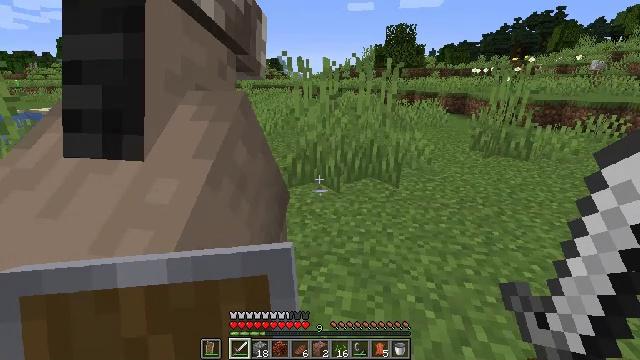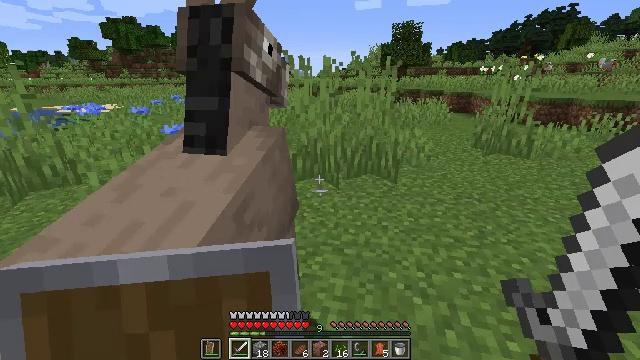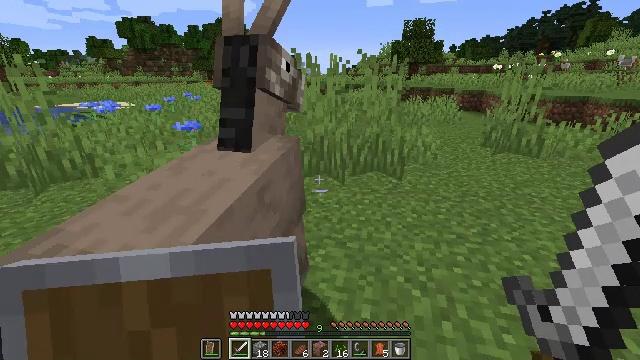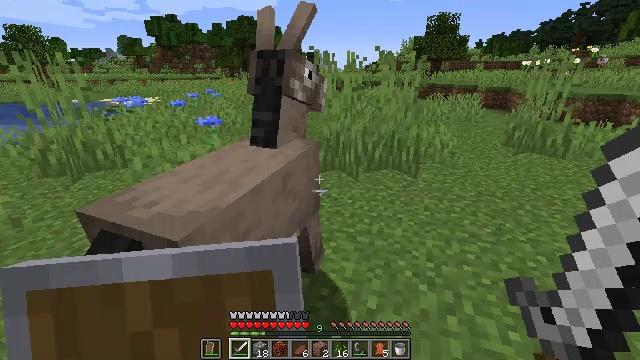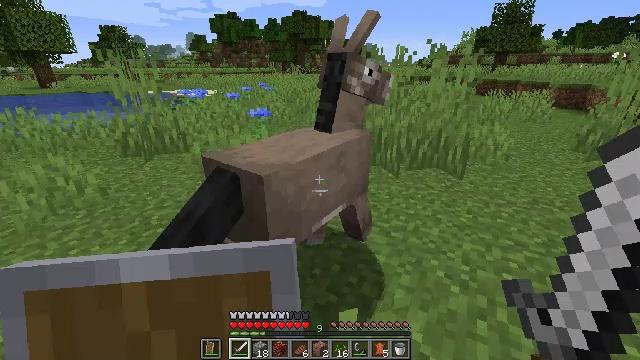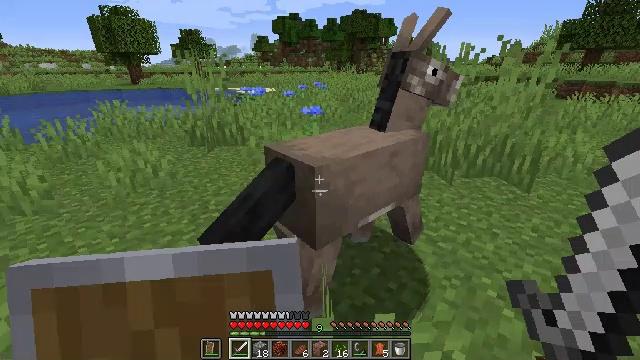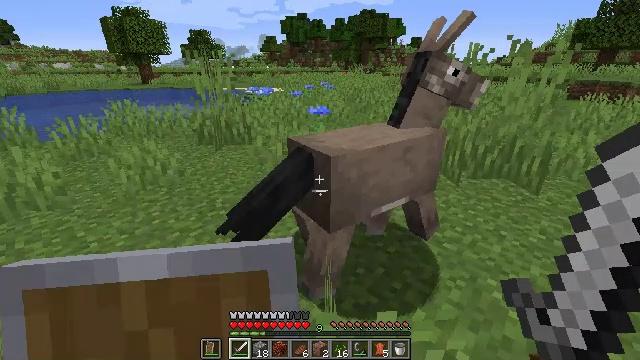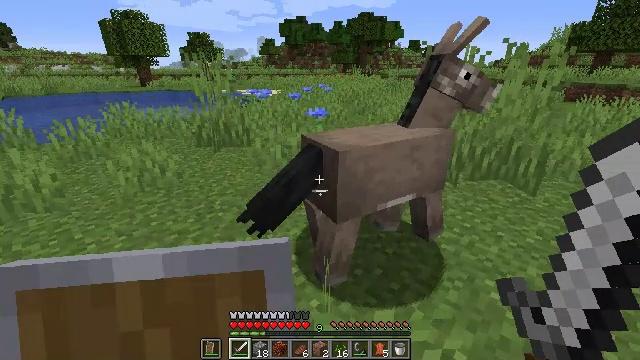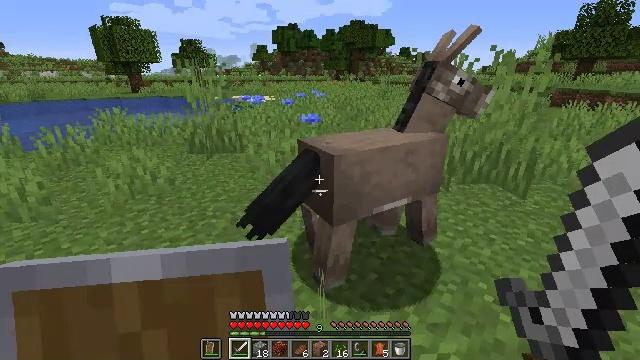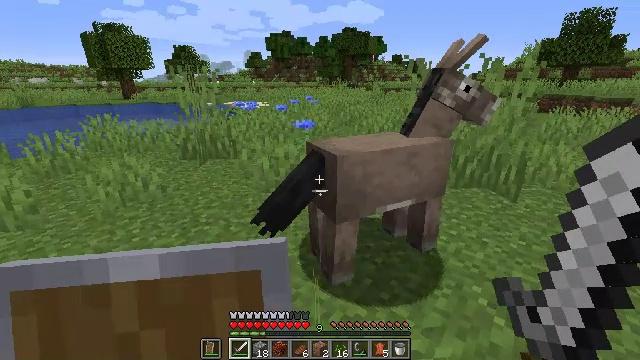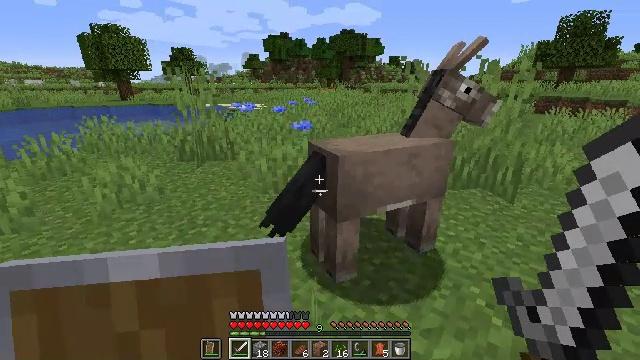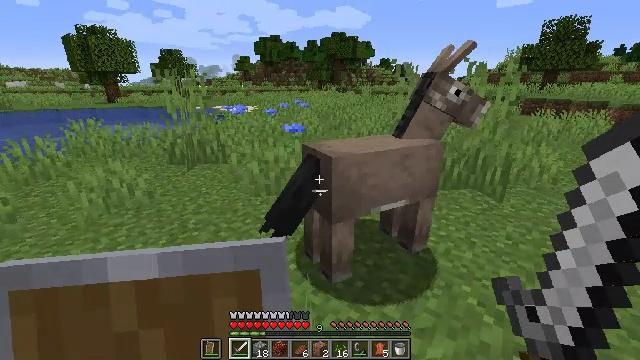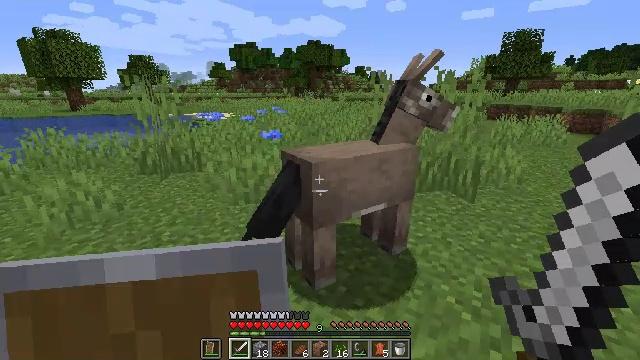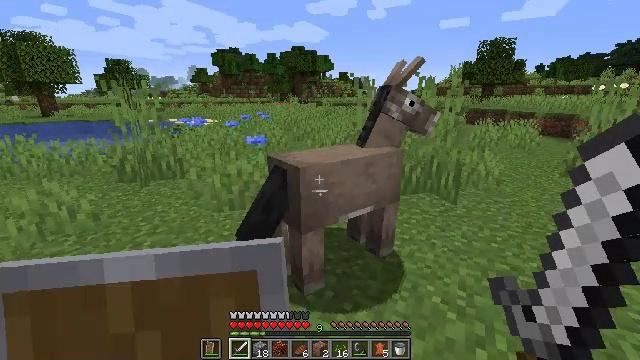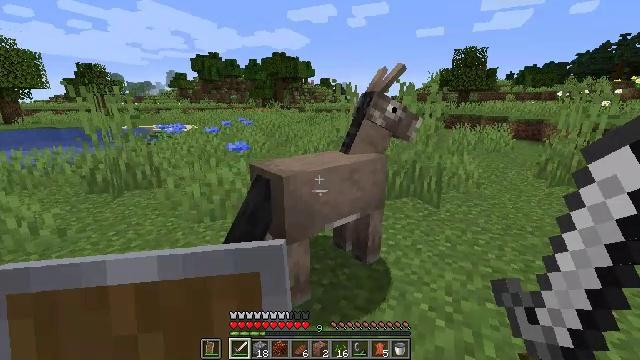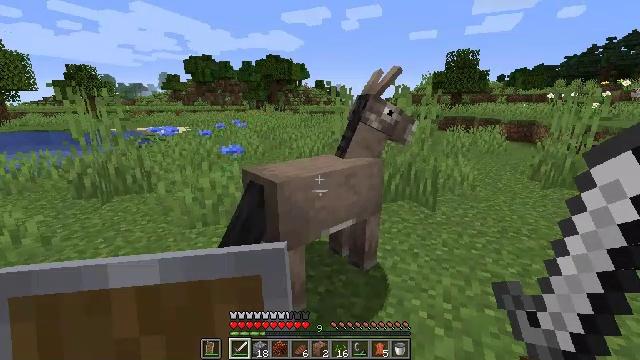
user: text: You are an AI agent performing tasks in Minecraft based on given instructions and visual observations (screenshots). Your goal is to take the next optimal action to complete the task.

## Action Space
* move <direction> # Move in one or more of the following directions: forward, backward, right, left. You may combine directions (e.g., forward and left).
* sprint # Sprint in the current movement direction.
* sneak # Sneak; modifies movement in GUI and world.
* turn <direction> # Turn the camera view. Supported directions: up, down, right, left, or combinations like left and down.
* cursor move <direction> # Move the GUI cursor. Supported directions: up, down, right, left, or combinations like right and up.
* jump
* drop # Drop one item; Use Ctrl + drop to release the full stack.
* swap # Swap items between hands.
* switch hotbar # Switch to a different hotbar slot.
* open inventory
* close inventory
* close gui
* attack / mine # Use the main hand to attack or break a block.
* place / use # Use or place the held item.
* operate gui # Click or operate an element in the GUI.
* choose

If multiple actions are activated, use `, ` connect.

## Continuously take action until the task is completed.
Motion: motion action
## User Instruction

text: Cut down the tree and harvest oak logs.
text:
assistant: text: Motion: turn left
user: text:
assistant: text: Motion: turn left
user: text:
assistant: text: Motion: turn left
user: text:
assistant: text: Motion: turn left and down
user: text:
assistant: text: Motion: turn left
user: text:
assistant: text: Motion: turn left
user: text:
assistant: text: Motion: no_op
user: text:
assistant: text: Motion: turn right and up
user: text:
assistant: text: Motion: turn right and up
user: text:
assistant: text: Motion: no_op
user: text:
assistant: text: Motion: turn right
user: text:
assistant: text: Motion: turn right and up
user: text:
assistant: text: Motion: turn right and up
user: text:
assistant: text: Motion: move forward, turn right and up
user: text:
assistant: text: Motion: move forward, turn right
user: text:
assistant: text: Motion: move forward
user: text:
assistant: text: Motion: move forward
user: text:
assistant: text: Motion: move forward
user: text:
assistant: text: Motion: move forward
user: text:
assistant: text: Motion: move forward
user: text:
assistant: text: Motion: move forward
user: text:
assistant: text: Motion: move forward, turn down, use / place, jump
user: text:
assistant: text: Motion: move forward, turn down, use / place, jump
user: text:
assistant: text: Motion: move forward, turn left and down, use / place, jump
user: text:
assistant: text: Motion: move forward, turn left and down, use / place, jump
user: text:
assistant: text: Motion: turn down
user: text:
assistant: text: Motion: turn down
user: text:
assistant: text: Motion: turn right and down
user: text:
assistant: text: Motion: turn right and down
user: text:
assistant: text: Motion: turn right